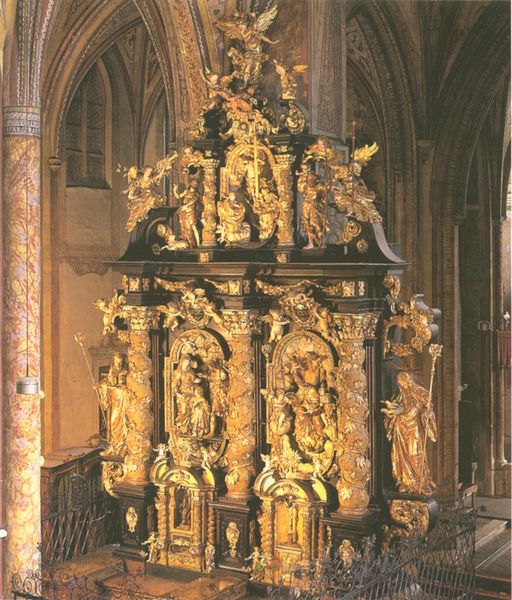
Titel: Doppelaltar
Künstler: Thomas Schwanthaler
Standort: Sankt Wolfgang am Abersee, Pfarrkirche St. Wolfgang (EU - AUT - Salzkammergut)
Schlagwörter: flügel, blumen, holz, schwarz, säule, säulen, zaun, barock, gitter, kirche, gold, rokkoko, gotik, engel, statue, stab, figuren, arch, arches, bischof, church, columns, ornate, golden, ornamente, flowers, metall, eingang, gewölbe, altar, schnitzerei, gruft, plastiken, seitenschiff, grab, angels, metal, heilige, filigran, putti, saint, reliquie, gothisch, sculpture, wings, geschnitzt, bright, elfenbein, grabmal, leaves, kirchenbau, tabernakel, heiligenfiguren, katholizismus, katholisch, pillar, opulent, saints, gedrehte säulen, grave, vines, sculptures, kirche#, epitaph, tabernacle, doppelt angelegt